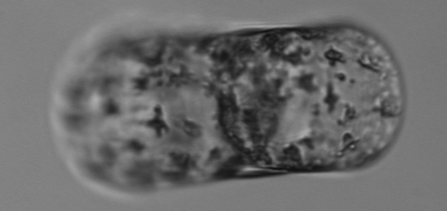
Label: Guinardia_flaccida